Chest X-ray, AP view. Patient: 26 years old, sex F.
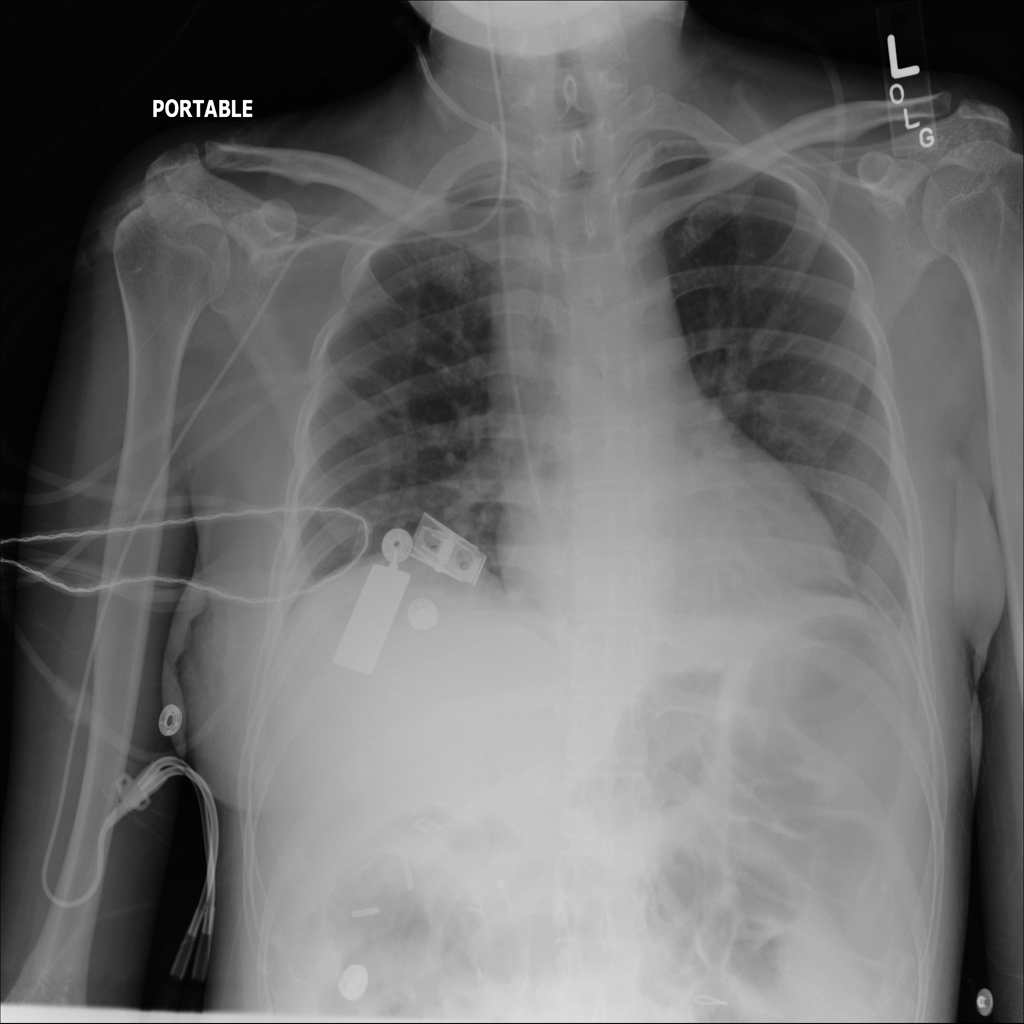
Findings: Atelectasis